Field crop: maize
Growth stage: 2
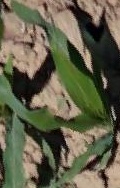
Species: maize